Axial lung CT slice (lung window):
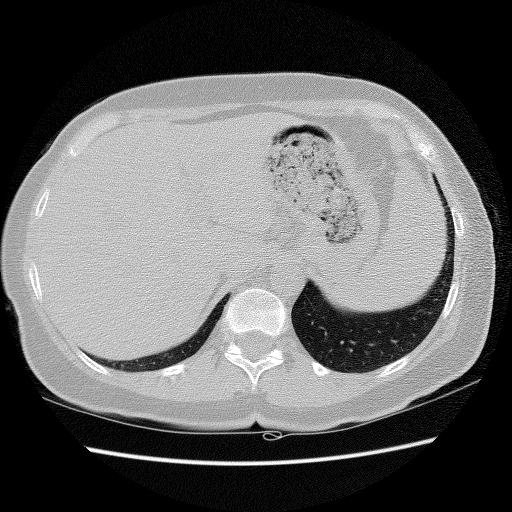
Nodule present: no